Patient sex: F
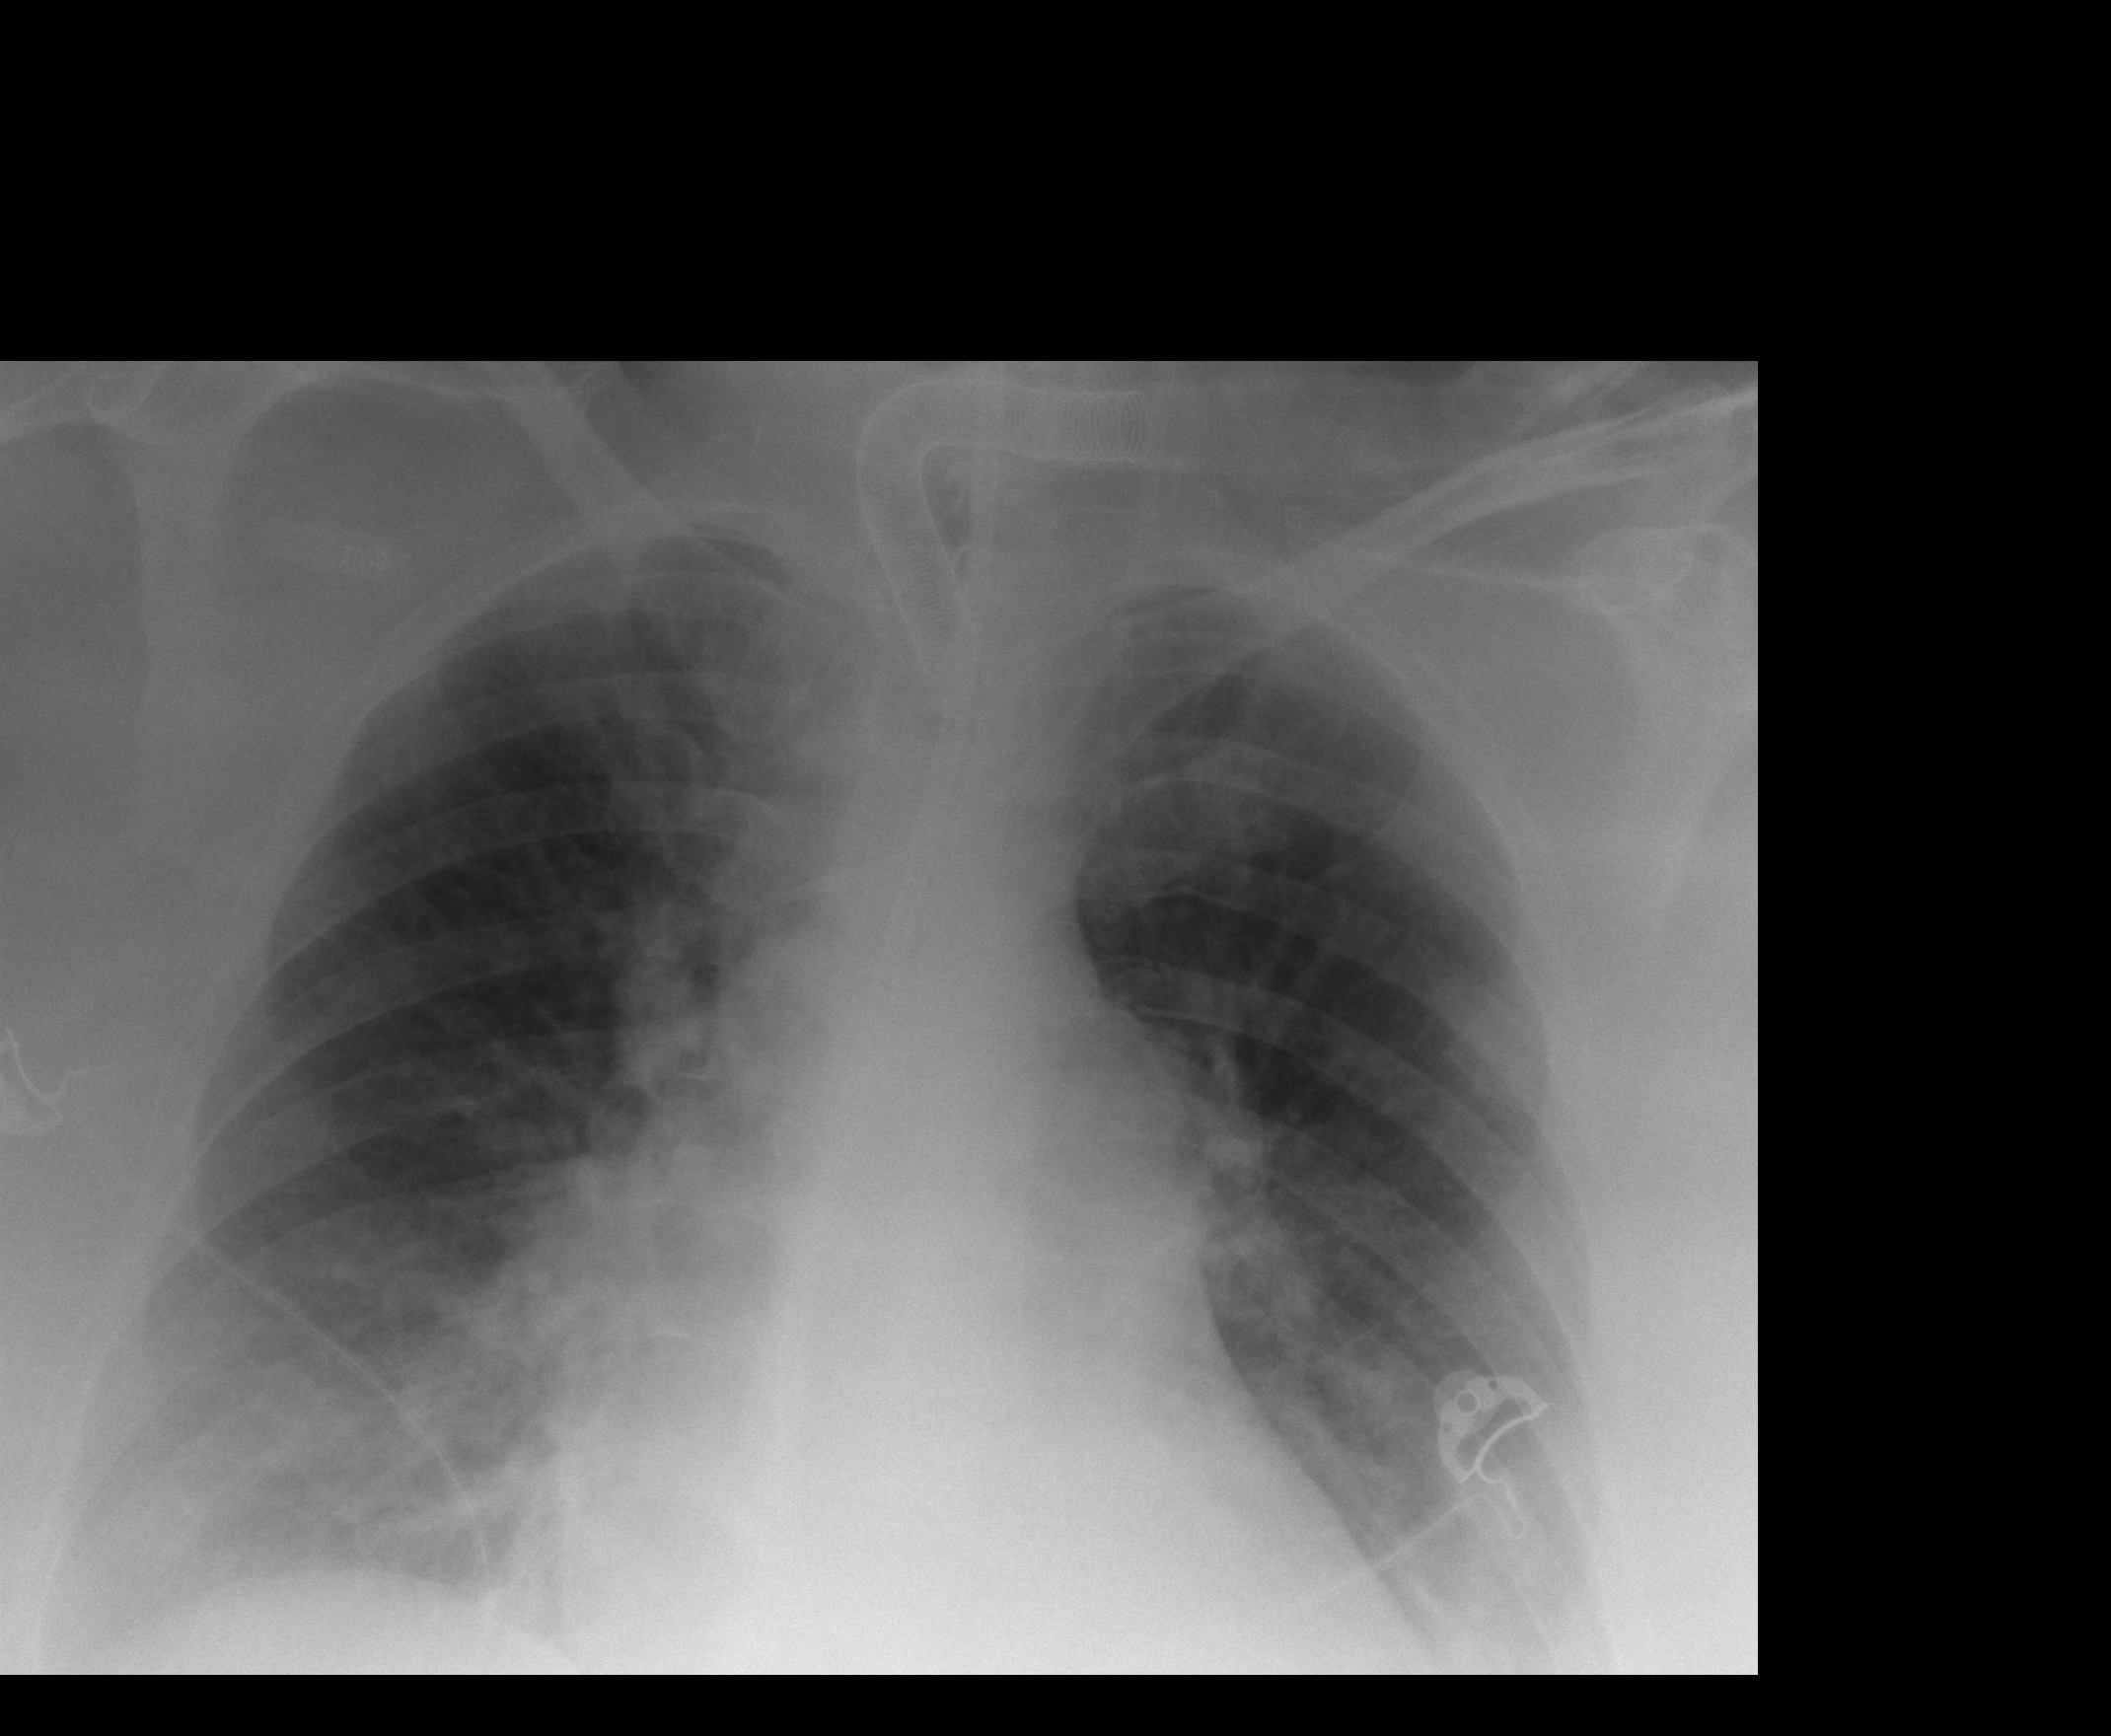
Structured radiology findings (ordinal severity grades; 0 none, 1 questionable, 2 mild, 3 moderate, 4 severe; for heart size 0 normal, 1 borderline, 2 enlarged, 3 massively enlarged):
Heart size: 0
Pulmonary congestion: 2
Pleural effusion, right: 1
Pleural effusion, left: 0
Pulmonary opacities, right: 2
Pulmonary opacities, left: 0
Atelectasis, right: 2
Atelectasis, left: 0